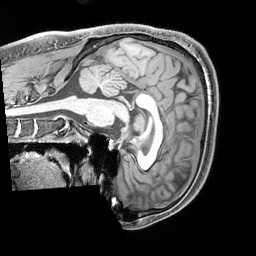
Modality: T1w
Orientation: sagittal
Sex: male
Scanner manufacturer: siemens
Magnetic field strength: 3 T
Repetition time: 2.3 s
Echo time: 0.00226 s